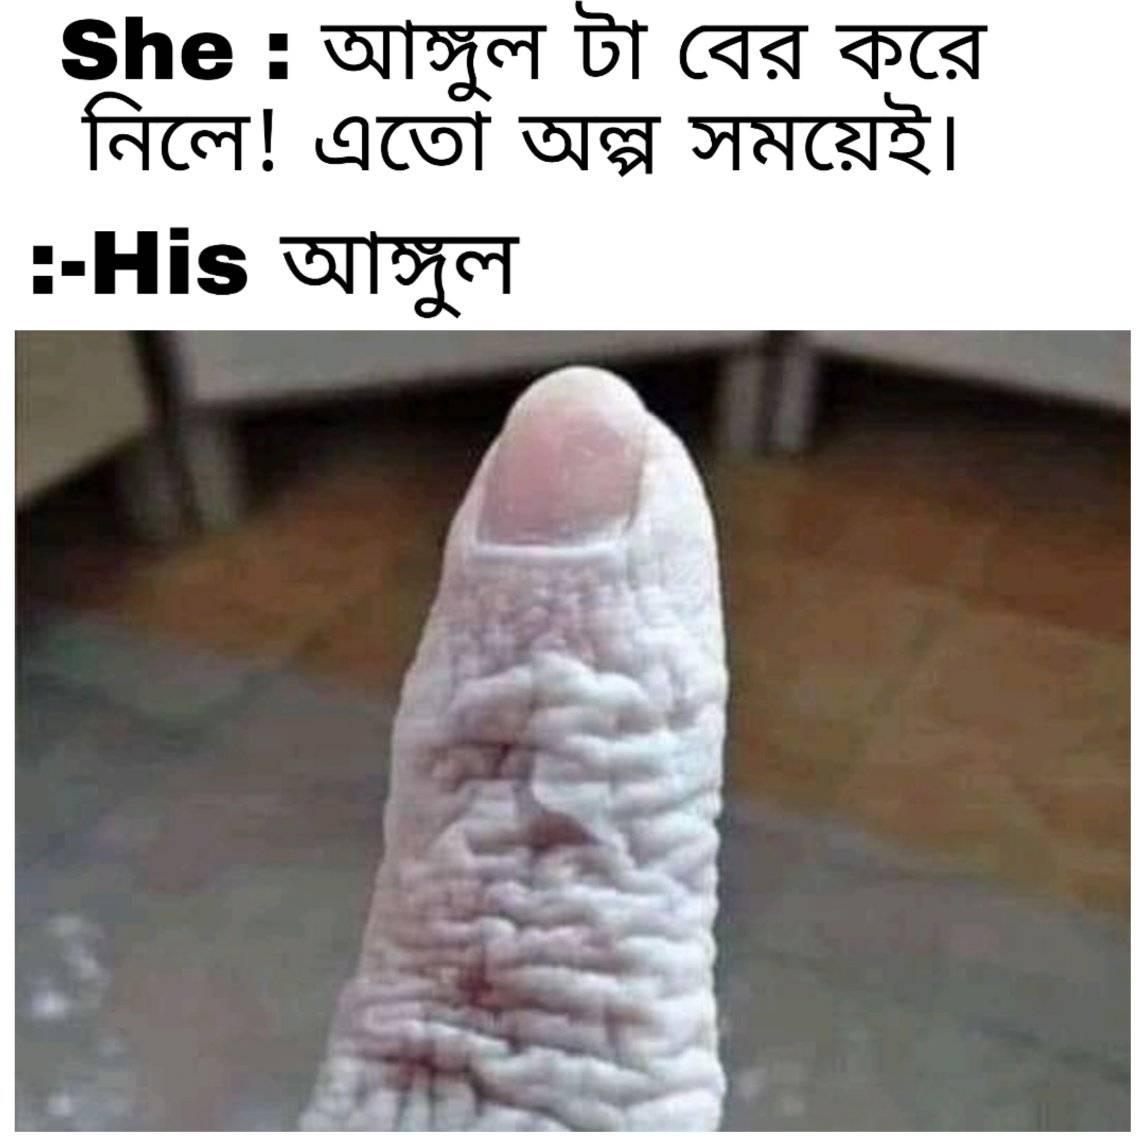
Caption: She :  আঙ্গুল টা বের করে নিলে !    এতো অল্প সময়েই    :- His আঙ্গুল
Label: hate